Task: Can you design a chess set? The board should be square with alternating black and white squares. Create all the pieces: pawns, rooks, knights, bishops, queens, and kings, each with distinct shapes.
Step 1594:
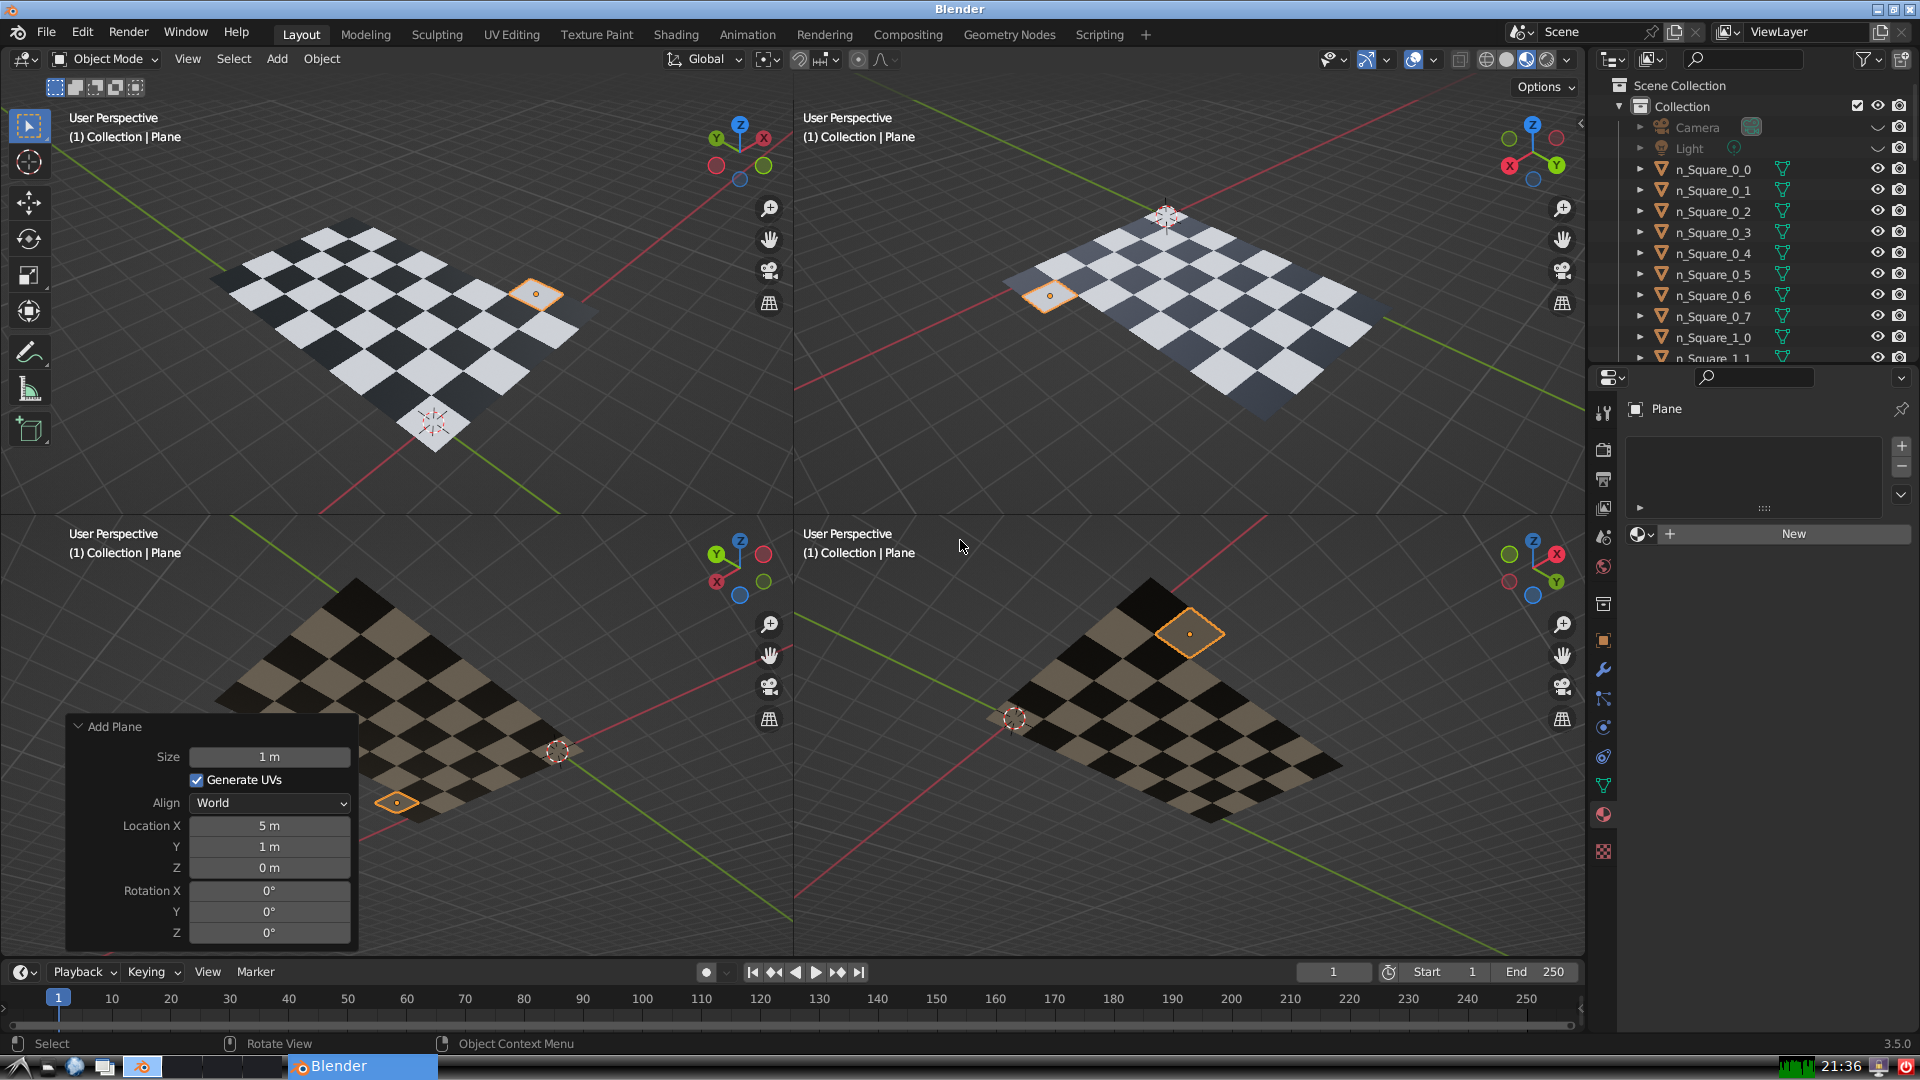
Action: {"key_press": ['Ctrl, Home']}